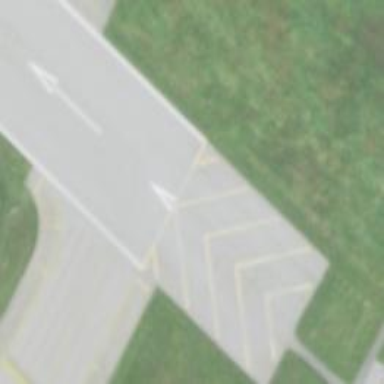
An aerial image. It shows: Runway surface made of asphalt at airport.